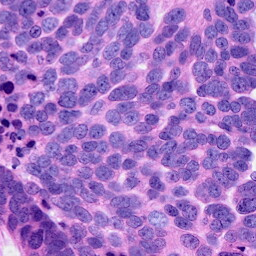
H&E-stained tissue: Ovarian